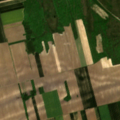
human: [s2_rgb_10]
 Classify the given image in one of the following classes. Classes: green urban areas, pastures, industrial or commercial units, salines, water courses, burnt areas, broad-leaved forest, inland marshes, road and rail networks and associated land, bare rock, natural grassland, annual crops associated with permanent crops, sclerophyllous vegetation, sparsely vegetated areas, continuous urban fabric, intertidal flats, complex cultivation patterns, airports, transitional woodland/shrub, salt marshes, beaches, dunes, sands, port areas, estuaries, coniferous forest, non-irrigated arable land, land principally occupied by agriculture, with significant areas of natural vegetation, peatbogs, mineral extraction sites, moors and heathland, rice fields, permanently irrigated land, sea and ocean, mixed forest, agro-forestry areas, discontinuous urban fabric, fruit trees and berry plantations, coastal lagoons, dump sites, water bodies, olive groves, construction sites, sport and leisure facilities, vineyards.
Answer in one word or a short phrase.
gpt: non-irrigated arable land, pastures